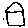
Label: house